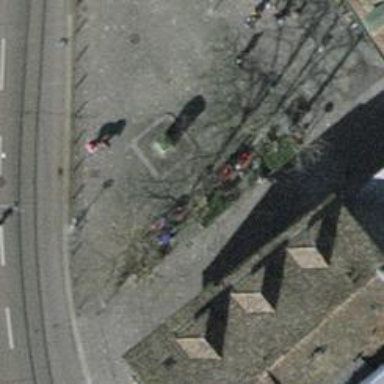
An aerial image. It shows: Red bench.